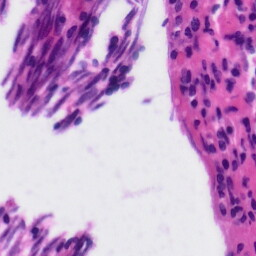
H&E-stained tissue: Tonsil